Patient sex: M
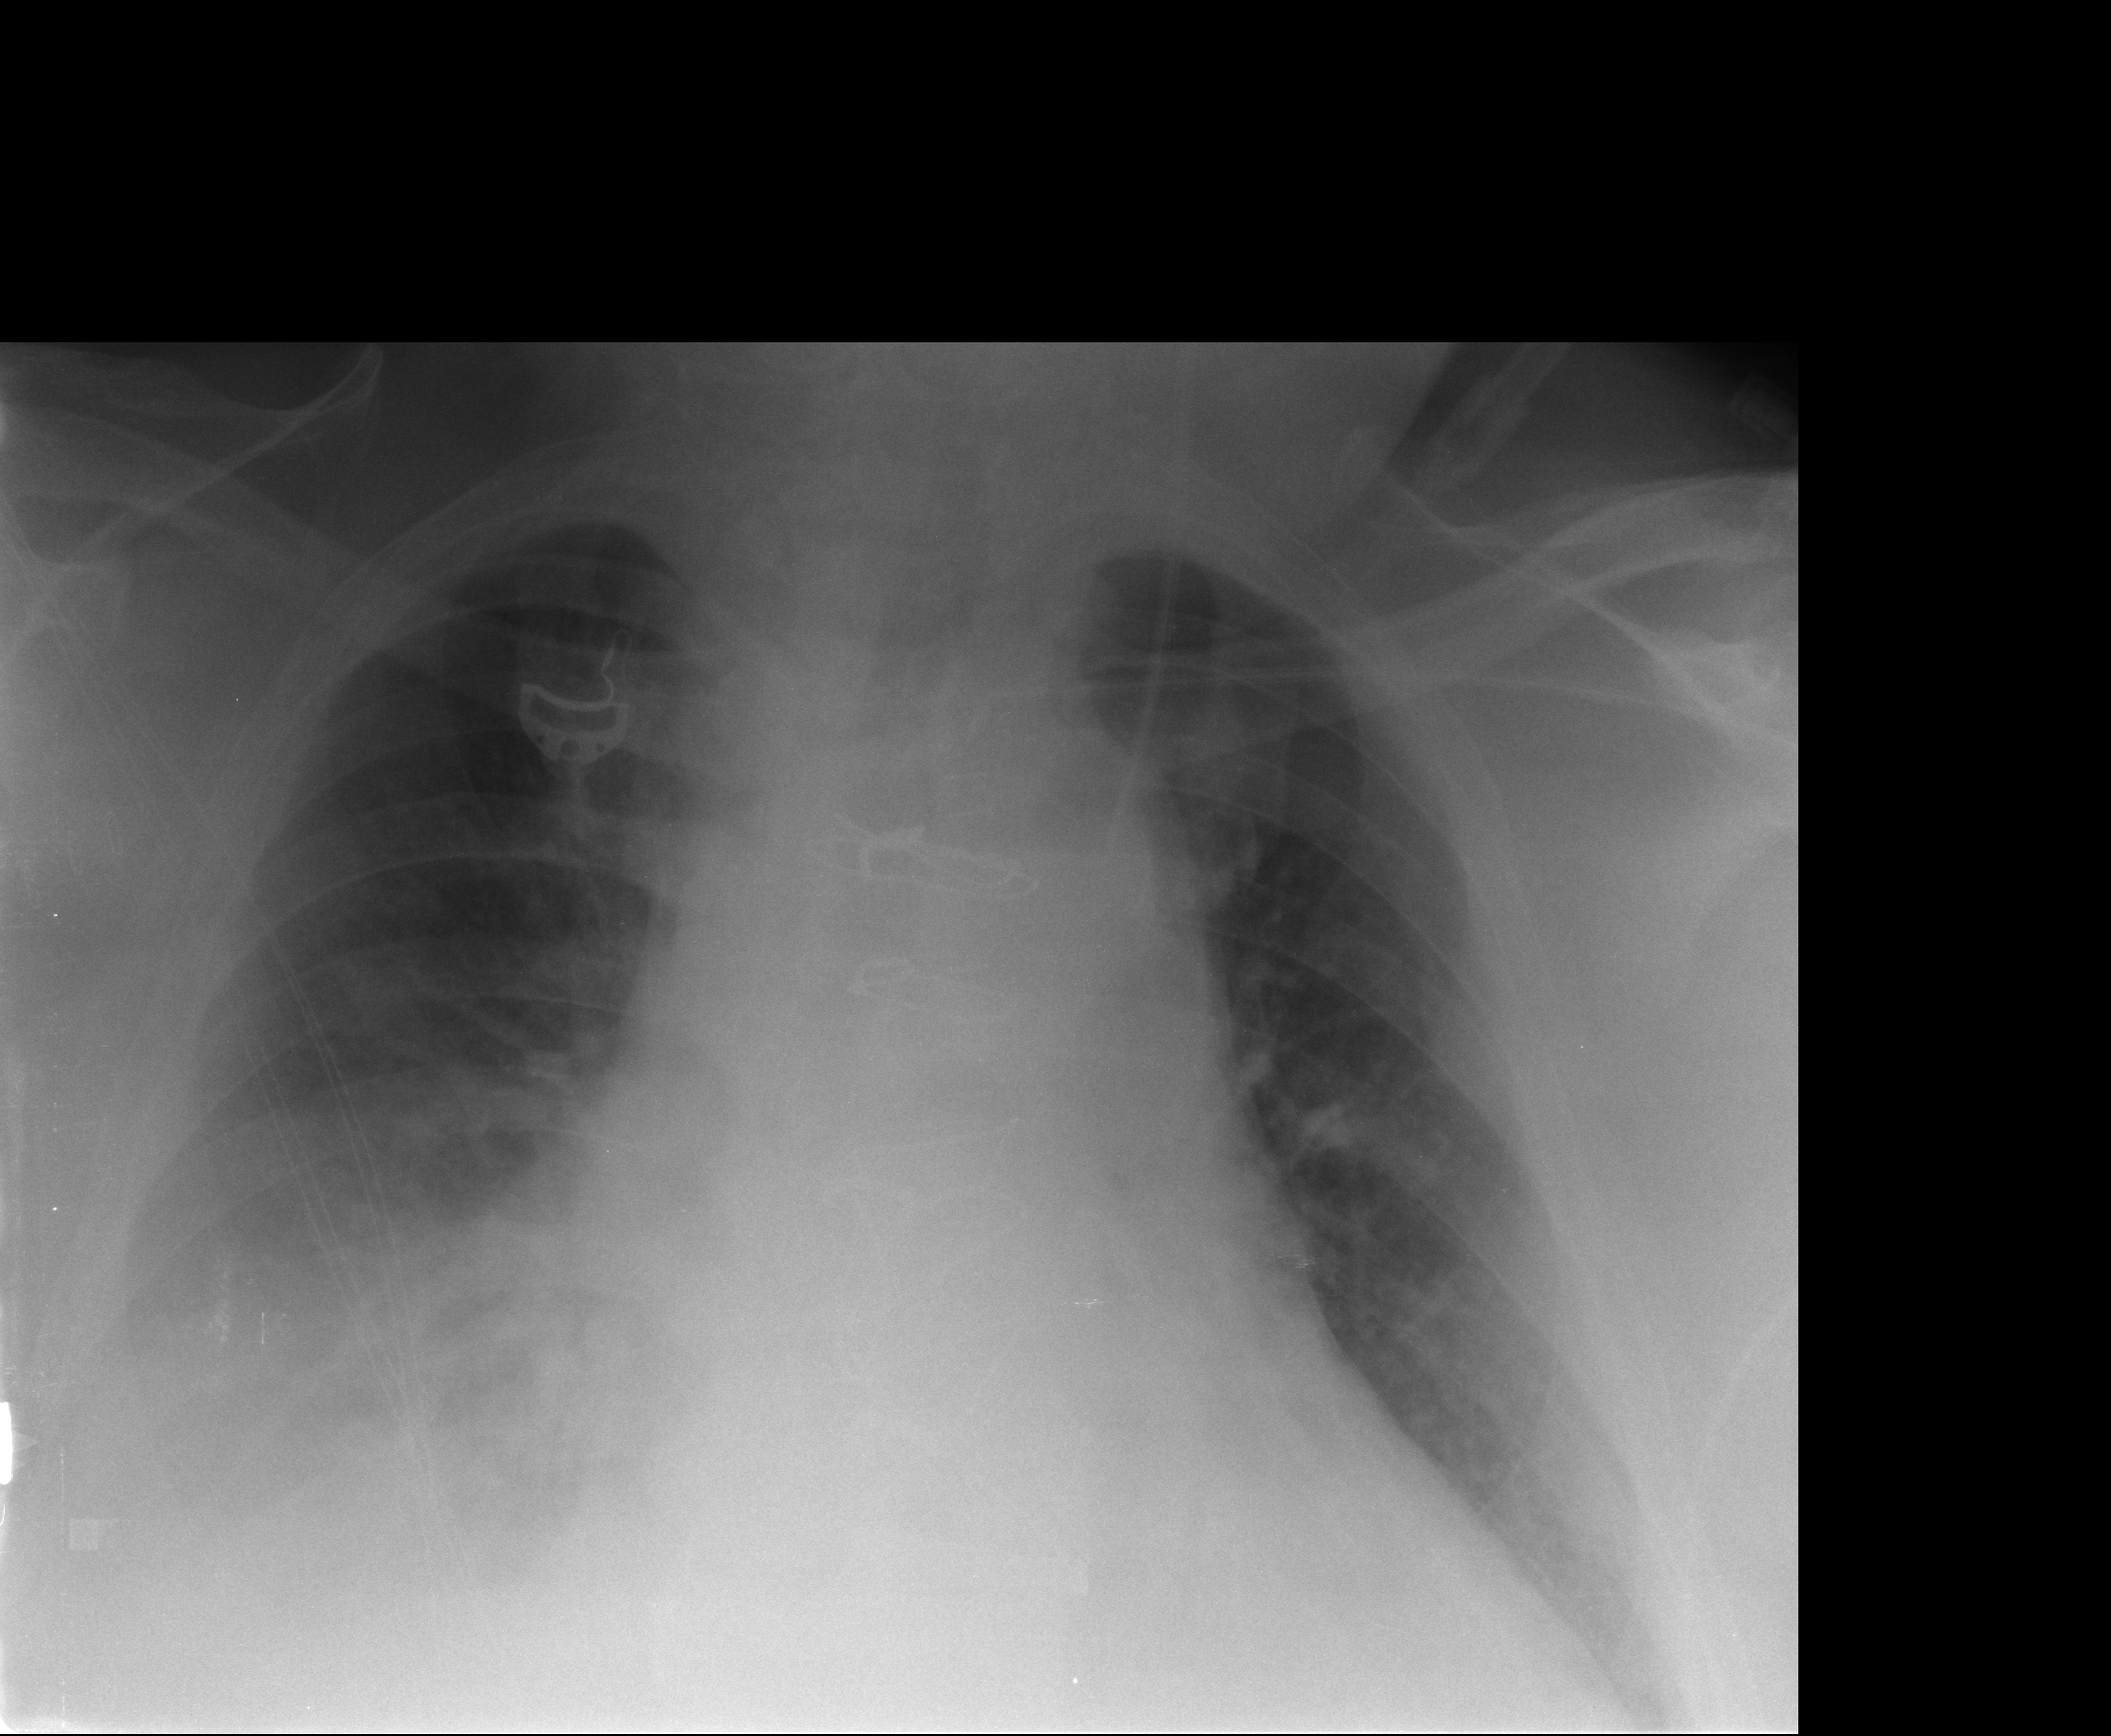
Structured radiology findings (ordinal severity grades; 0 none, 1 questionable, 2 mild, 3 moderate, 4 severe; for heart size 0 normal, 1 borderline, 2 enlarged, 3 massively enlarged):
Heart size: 2
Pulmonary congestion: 2
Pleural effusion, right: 2
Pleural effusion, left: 0
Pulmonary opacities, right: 0
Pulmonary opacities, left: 0
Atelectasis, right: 2
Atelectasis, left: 2